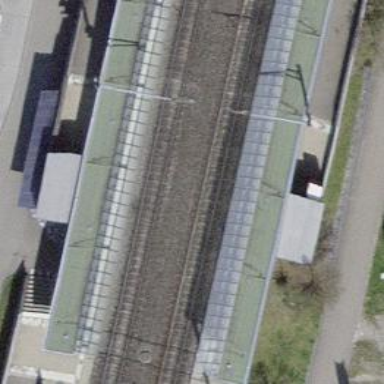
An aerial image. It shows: Stop for light rail public transport at railway station.